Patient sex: F
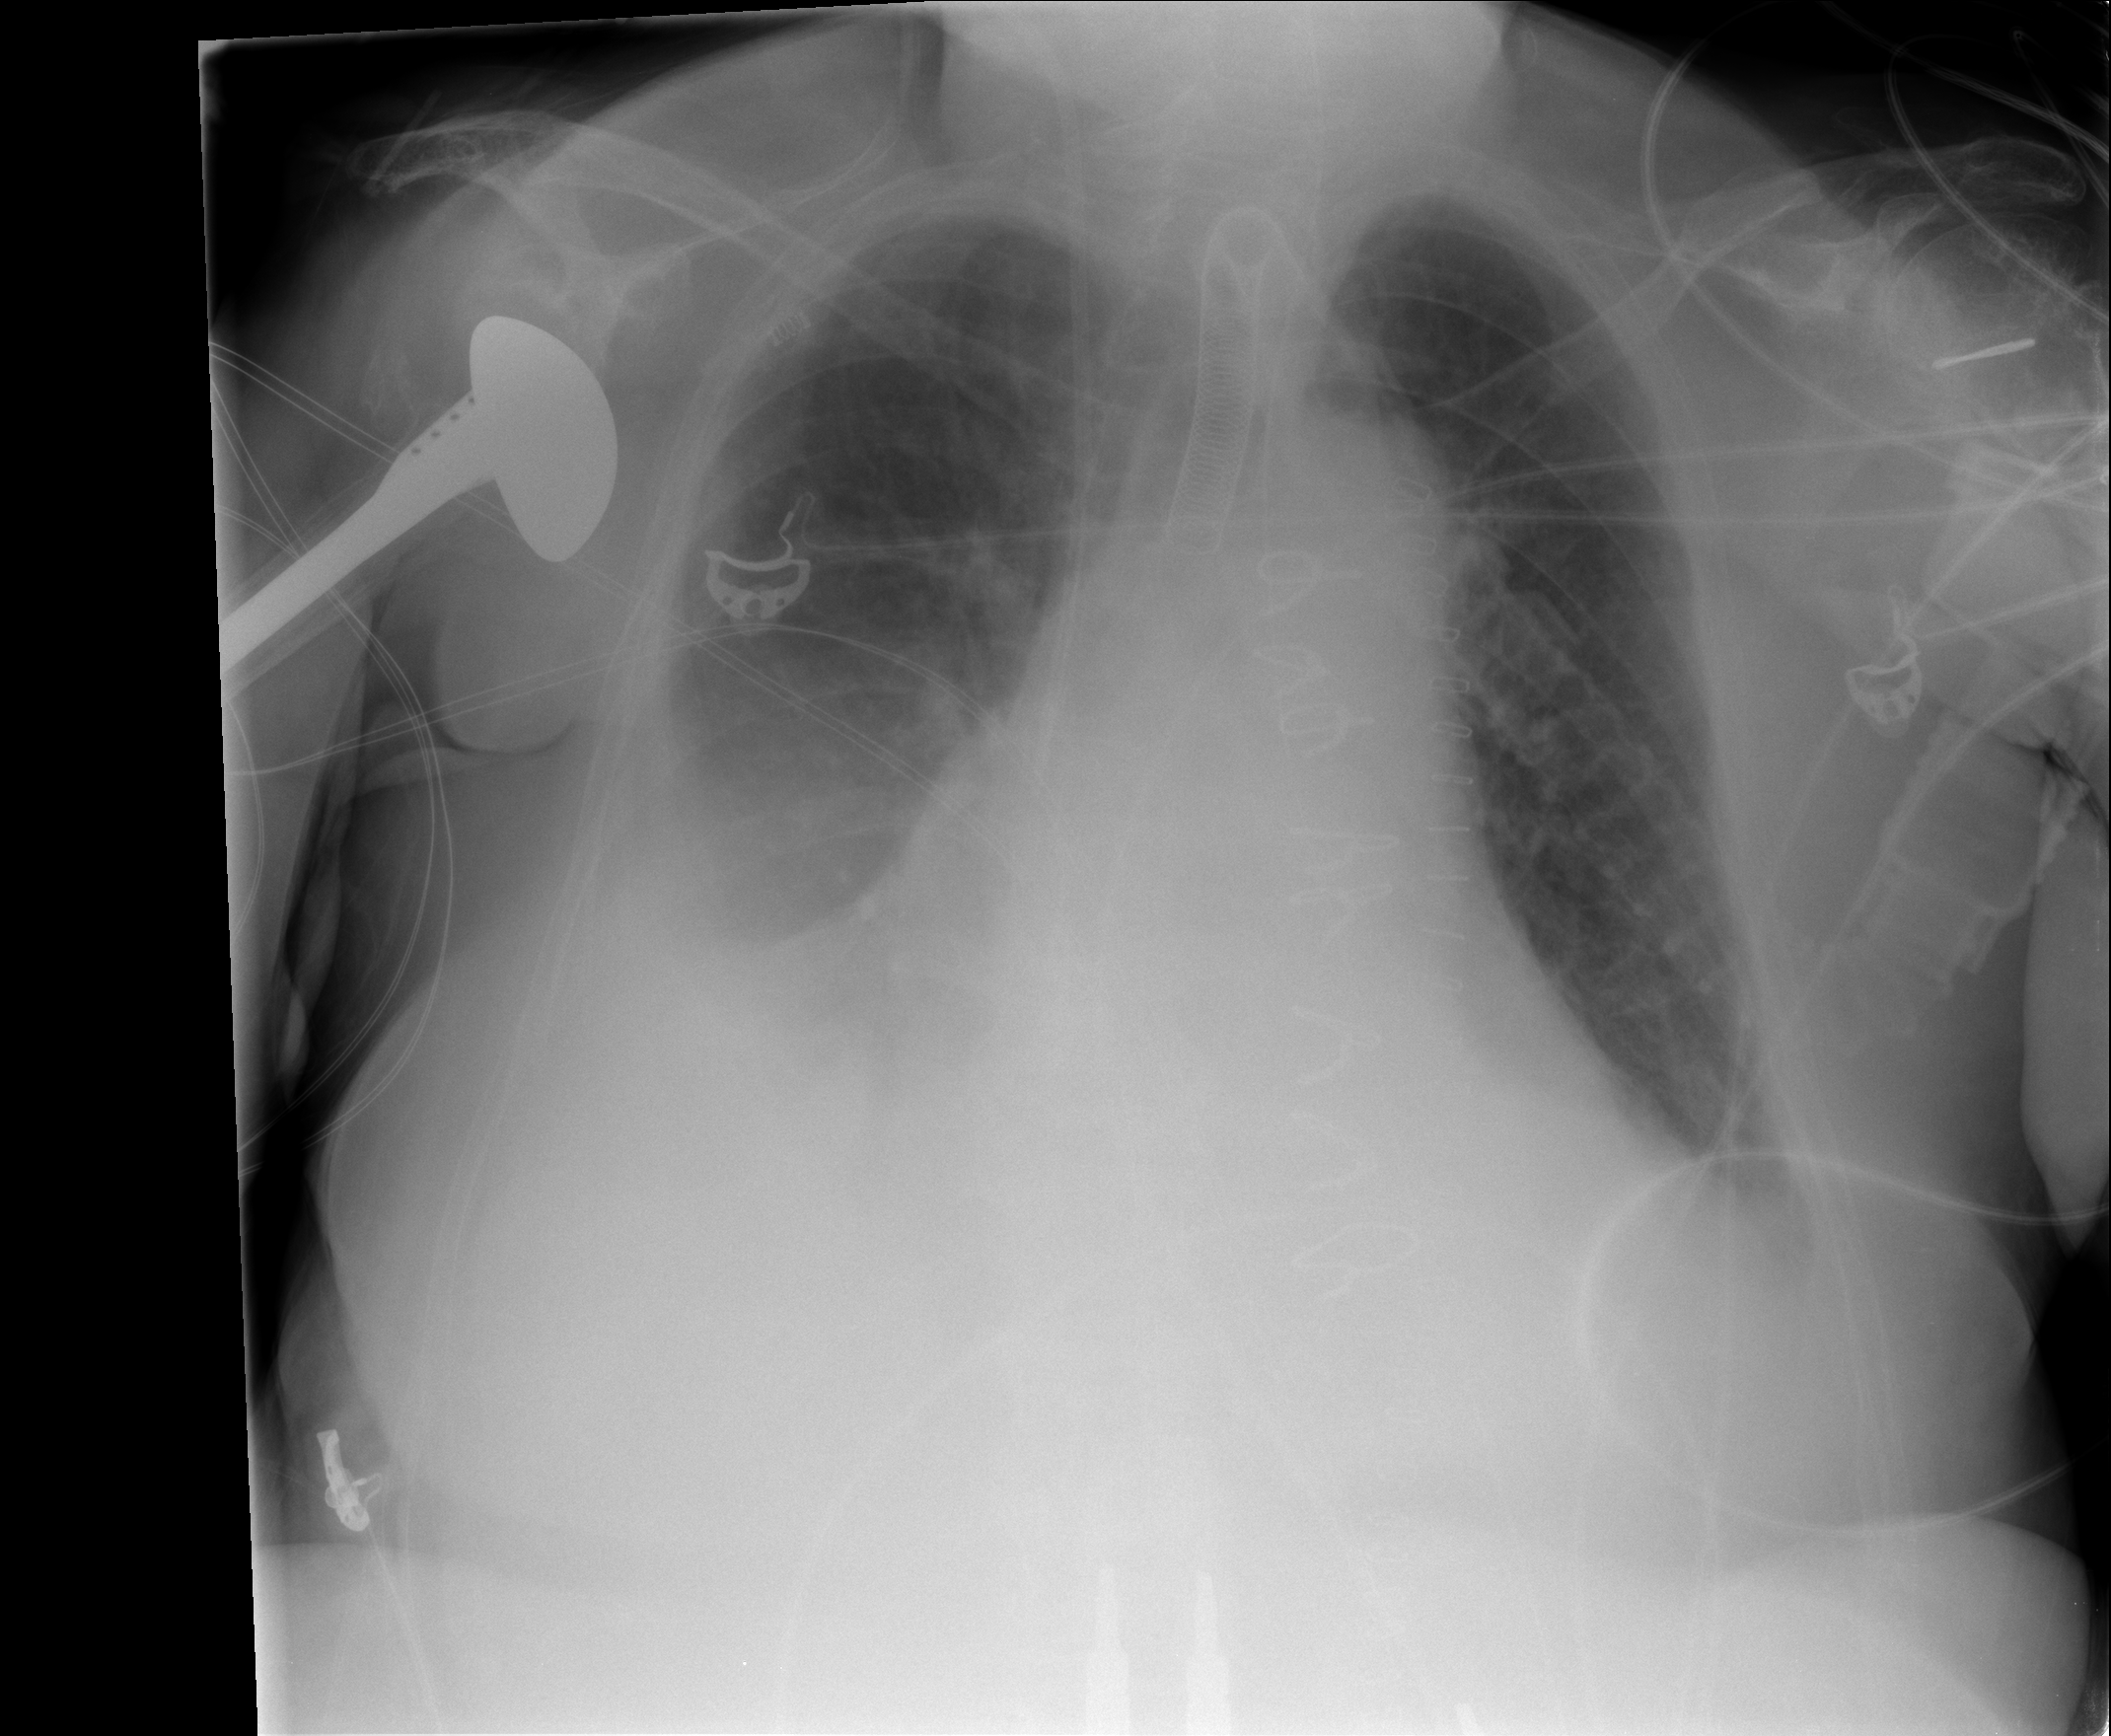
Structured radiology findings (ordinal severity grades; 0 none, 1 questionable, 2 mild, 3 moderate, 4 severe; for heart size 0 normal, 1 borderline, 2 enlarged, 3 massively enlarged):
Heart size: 2
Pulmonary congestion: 2
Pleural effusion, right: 3
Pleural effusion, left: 2
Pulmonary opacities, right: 0
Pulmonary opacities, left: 0
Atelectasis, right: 3
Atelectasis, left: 2